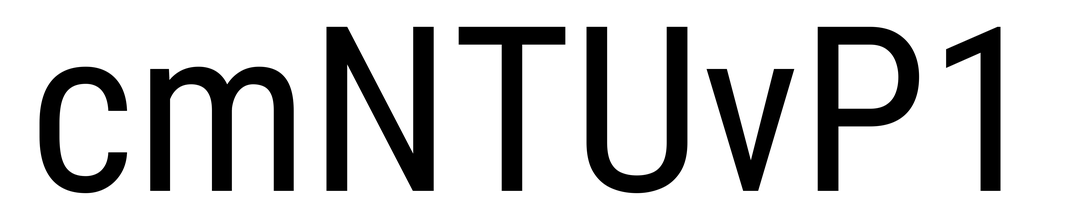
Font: Roboto_Condensed_Regular